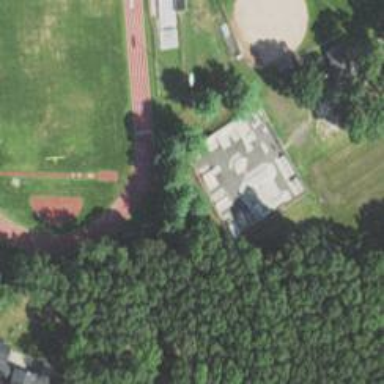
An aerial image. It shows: Track in leisure land.